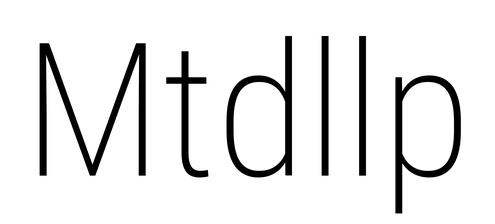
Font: Roboto_Condensed_ExtraLight